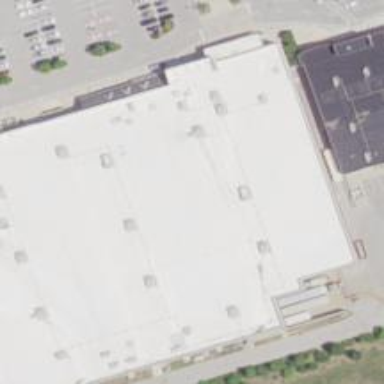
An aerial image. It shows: Department store building.